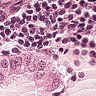
Metastatic tissue present: yes